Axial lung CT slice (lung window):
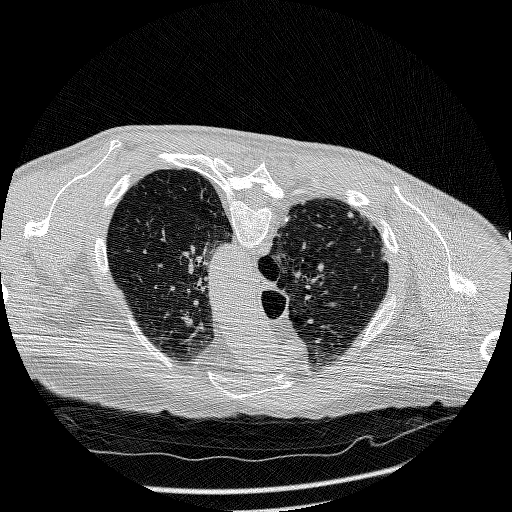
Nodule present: yes
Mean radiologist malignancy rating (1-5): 2.75